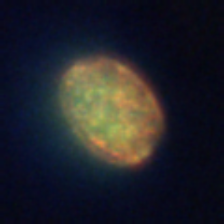
Taxon: Centric
Group: Diatoms